Question: I am making AI for a
I have an array of Jbuttons which have its text set to the number that it currently contains.
I have the command
'''
evt.getActionCommand();
'''
which will return the string in the jbutton, but what i need is what jbutton in the array was pressed, so i can use that value to correspond to my Node class which uses a 2d array to track Node values
New code thanks to a hovercraft full of eels
'''
for (int i = 0; i < tileButtons.length; i++) {
if (source == tileButtons[i]) {
// the current i and j are your array row and column for the source button
System.out.println("the " + i + " button");
}
}
'''
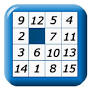
Answer: You can get the actual button via 'evt.getSource()'. This will return the actual JButton object that was pressed. Then, if you have your buttons held in an array, you can easily iterate through the array til you find which button matches the source.
'''
Object source = evt.getSource();
for (int i = 0; i < buttonArray.length; i++) {
for (int j = 0; j < buttonArray[i].length; j++) {
if (source == buttonArray[i][j]) {
// the current i and j are your array row and column for the source button
}
}
}
'''
Note in warning: the 'ActionEvent#getSource()' method doesn't always return a JButton, but again will return what caused the ActionListener to fire, and this could be any child of AbstractButton, a JMenuItem, a SwingTimer, and possibly others.